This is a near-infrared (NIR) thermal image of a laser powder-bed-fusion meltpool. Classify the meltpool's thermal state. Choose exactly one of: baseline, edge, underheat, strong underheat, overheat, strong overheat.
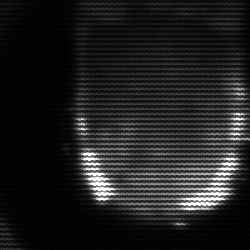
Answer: baseline